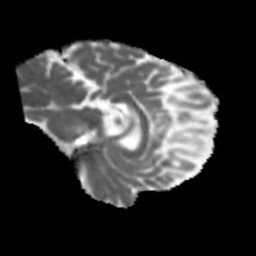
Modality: MD
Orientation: sagittal
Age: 50
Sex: female
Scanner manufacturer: siemens
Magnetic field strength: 3 T
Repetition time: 5.47 s
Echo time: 0.0854 s